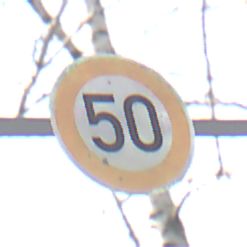
Verkehrszeichen: Geschwindigkeit50
Umgebung: Outdoor, Nature
Tageszeit: MorningAfternoon
Wetter: Clear
Licht: Natural
Jahreszeit: Winter
Kontrast: HighContrast